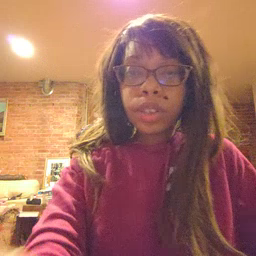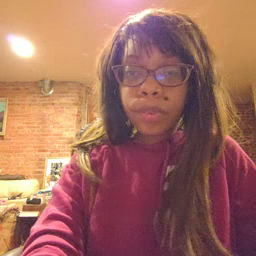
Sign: bed